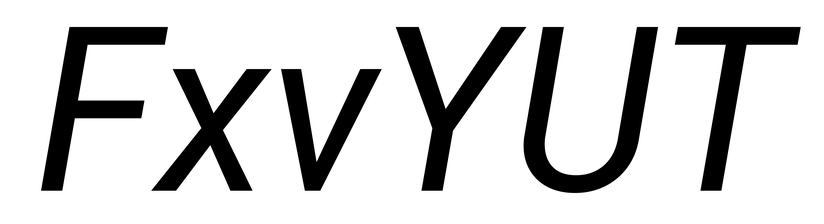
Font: Roboto-Italic_Italic